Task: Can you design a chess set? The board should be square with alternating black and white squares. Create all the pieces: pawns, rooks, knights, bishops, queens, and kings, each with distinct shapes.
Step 2880:
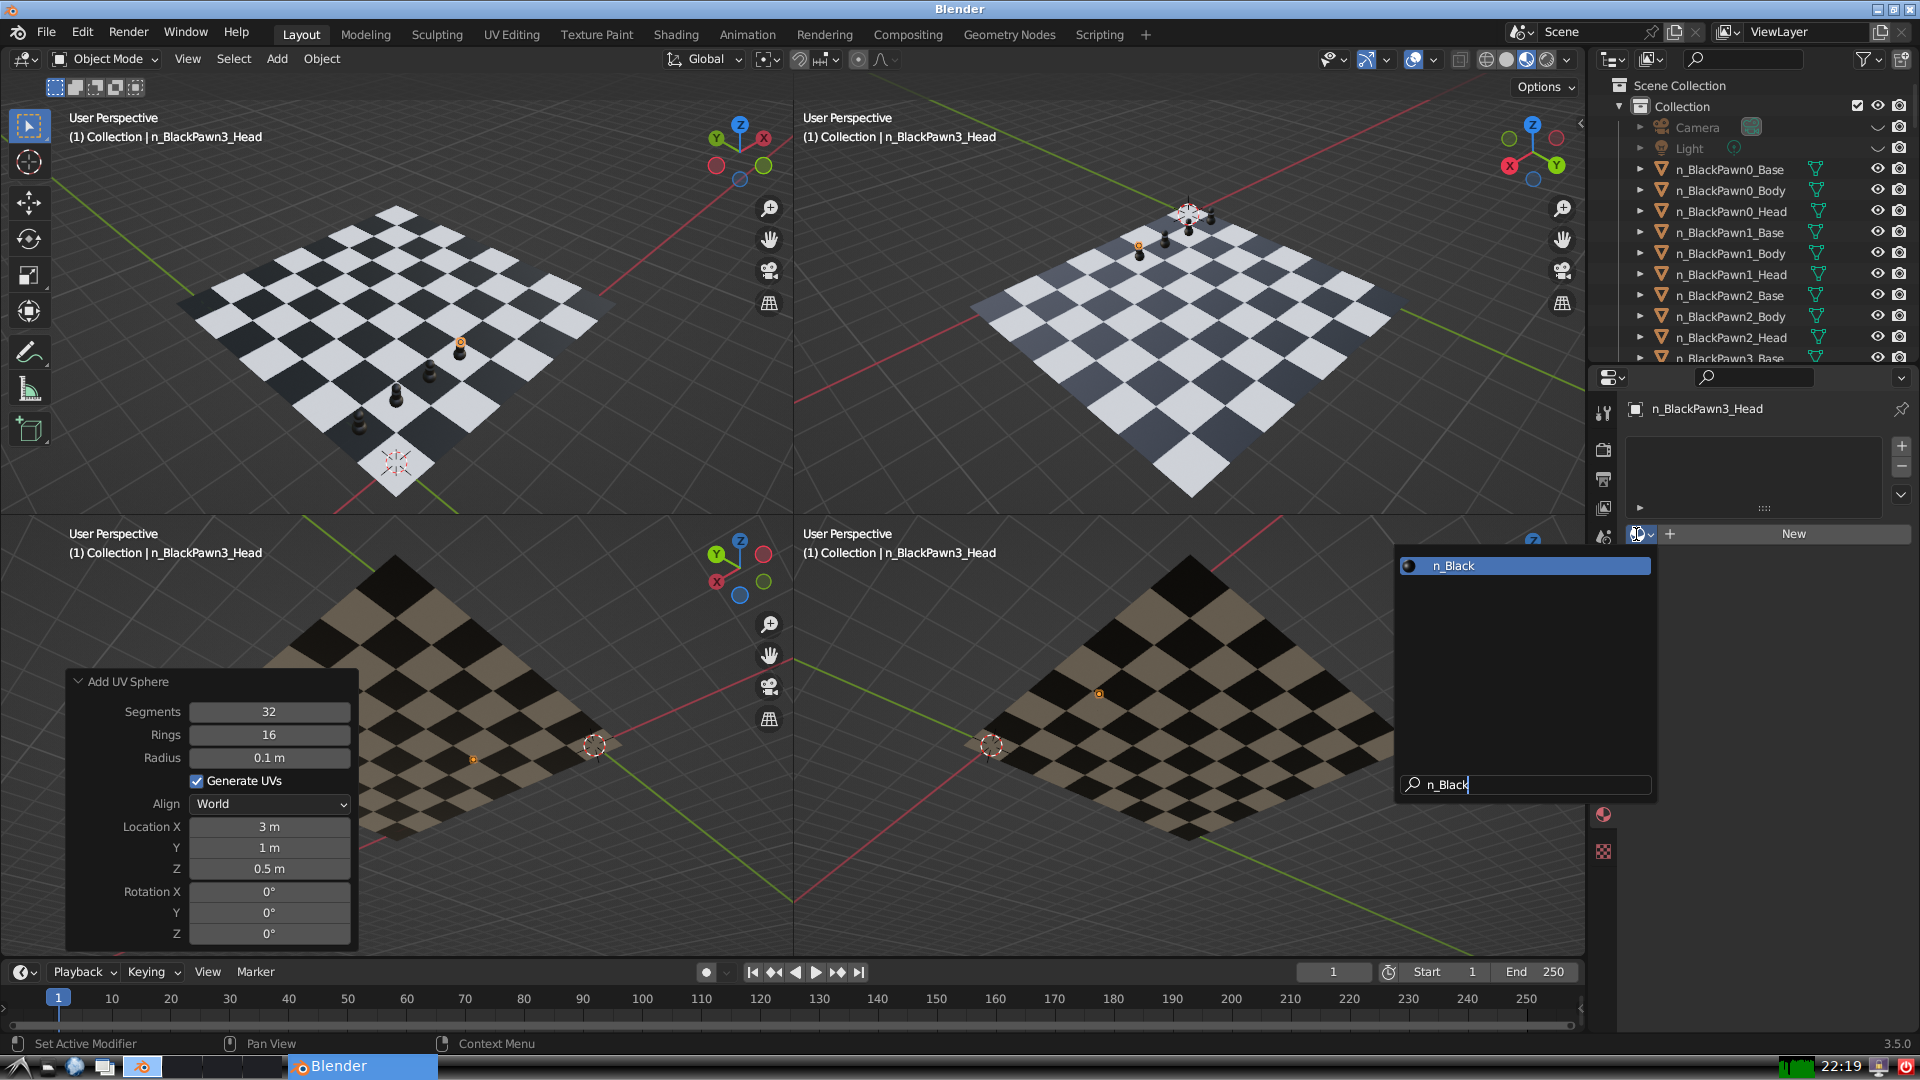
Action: {"key_press": ['Return']}